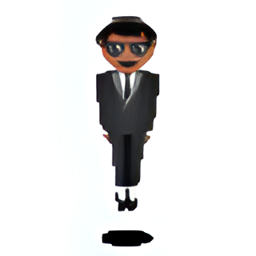
Name: man in business suit levitating
Emoji: 🕴🏽
Group: People & Body
Sub-group: person-activity